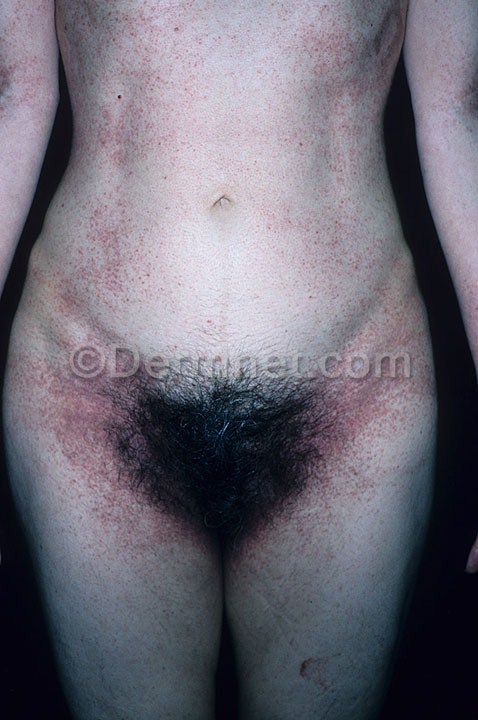
Disease: Exanthems and Drug Eruptions